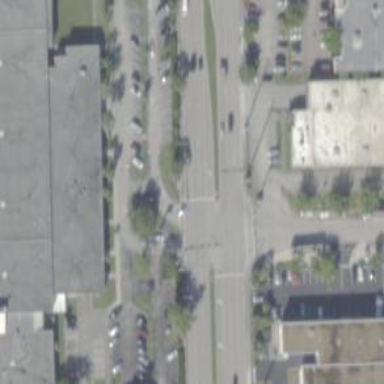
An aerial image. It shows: Asphalt footway with uncontrolled crossing marked with lines.